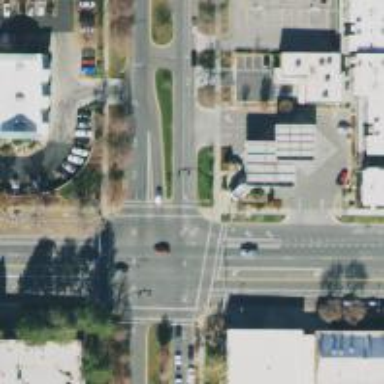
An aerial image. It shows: Crossing on the road with line markings.